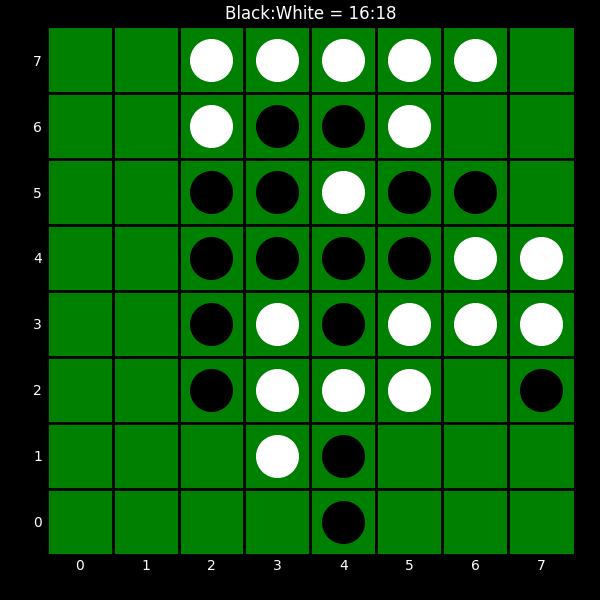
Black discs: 16
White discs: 18